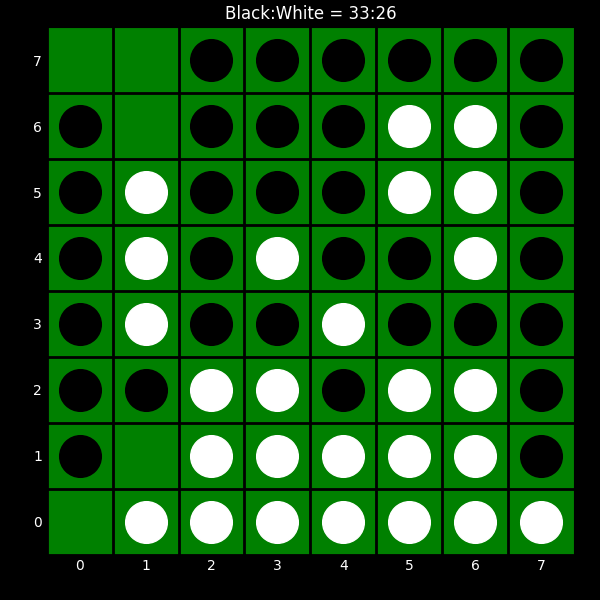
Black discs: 33
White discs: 26